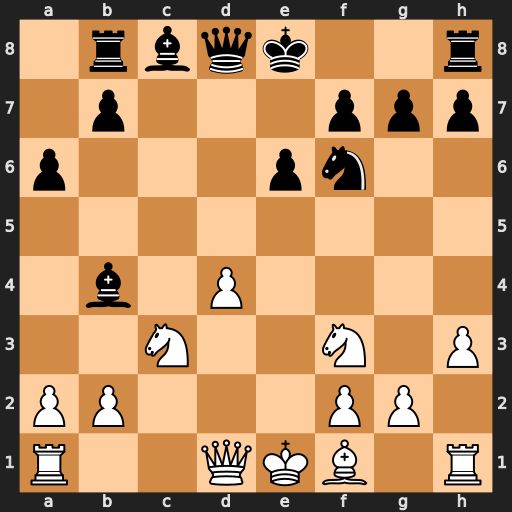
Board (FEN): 1rbqk2r/1p3ppp/p3pn2/8/1b1P4/2N2N1P/PP3PP1/R2QKB1R
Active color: w
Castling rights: KQk
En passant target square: -
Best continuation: Qa4+ b5 Qxb4